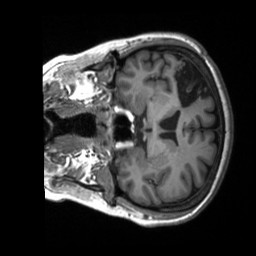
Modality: T1w
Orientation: coronal
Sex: female
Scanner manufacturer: siemens
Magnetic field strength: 3 T
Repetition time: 2.3 s
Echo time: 0.00226 s